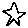
Label: star